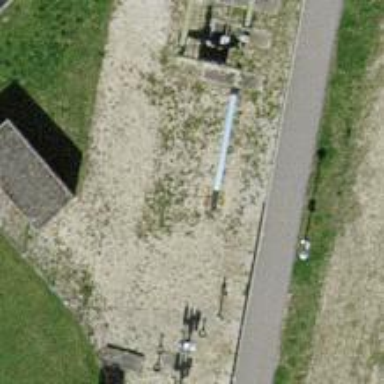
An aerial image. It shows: Pipeline structure.